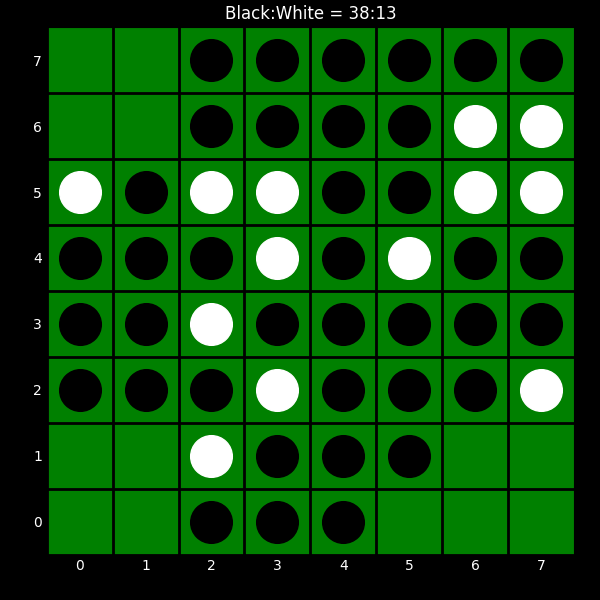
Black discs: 38
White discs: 13